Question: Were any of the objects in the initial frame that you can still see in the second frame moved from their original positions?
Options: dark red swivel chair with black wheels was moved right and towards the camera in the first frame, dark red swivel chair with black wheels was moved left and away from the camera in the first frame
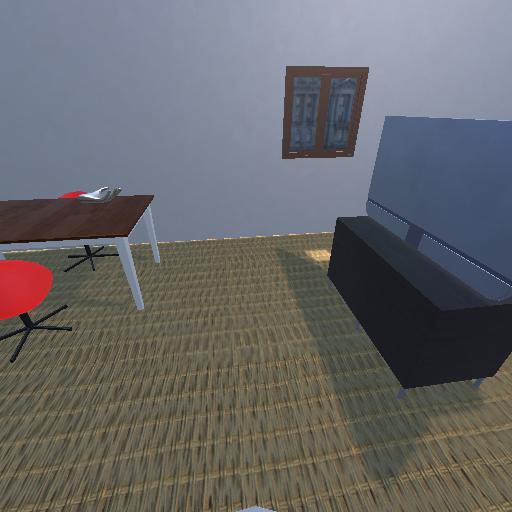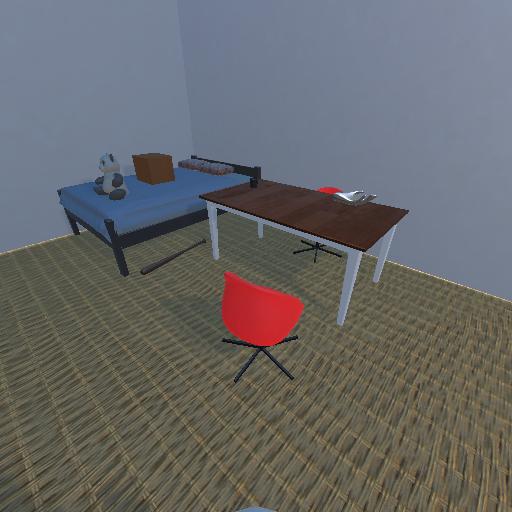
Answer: dark red swivel chair with black wheels was moved right and towards the camera in the first frame